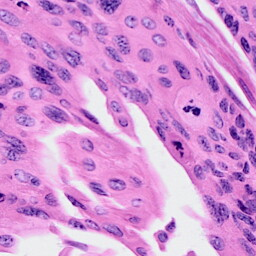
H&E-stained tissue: Cervix